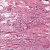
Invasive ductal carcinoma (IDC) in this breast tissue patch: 0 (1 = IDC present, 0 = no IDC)